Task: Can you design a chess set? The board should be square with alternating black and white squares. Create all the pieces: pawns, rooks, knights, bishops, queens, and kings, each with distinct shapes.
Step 2758:
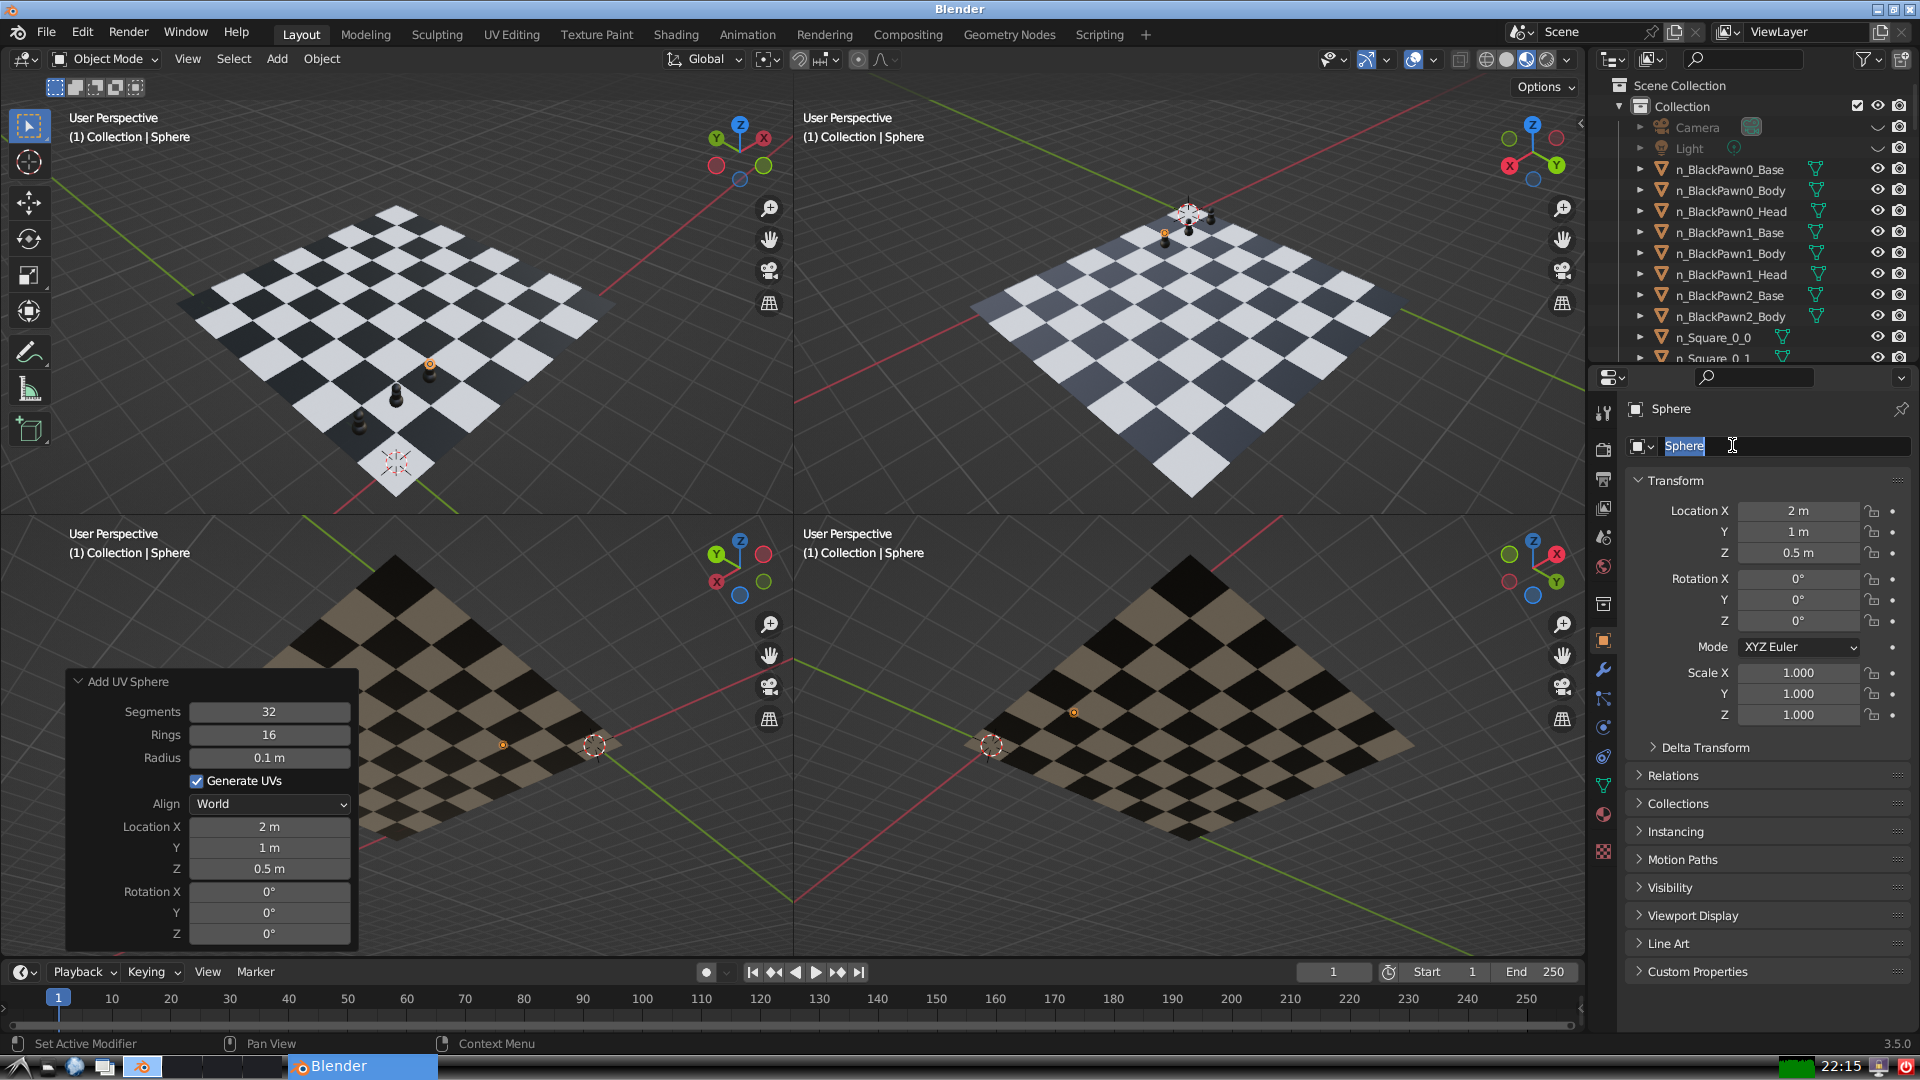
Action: input_text: n_BlackPawn2_Head